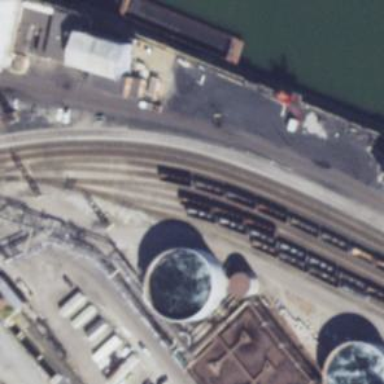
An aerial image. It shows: Rail spur service.